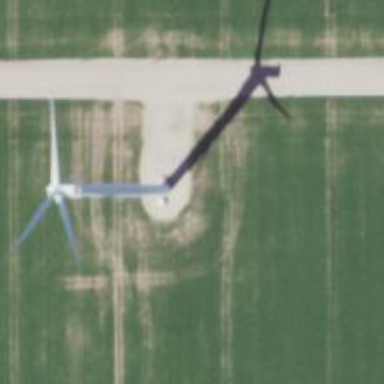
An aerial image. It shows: Wind generator using horizontal axis wind turbines.